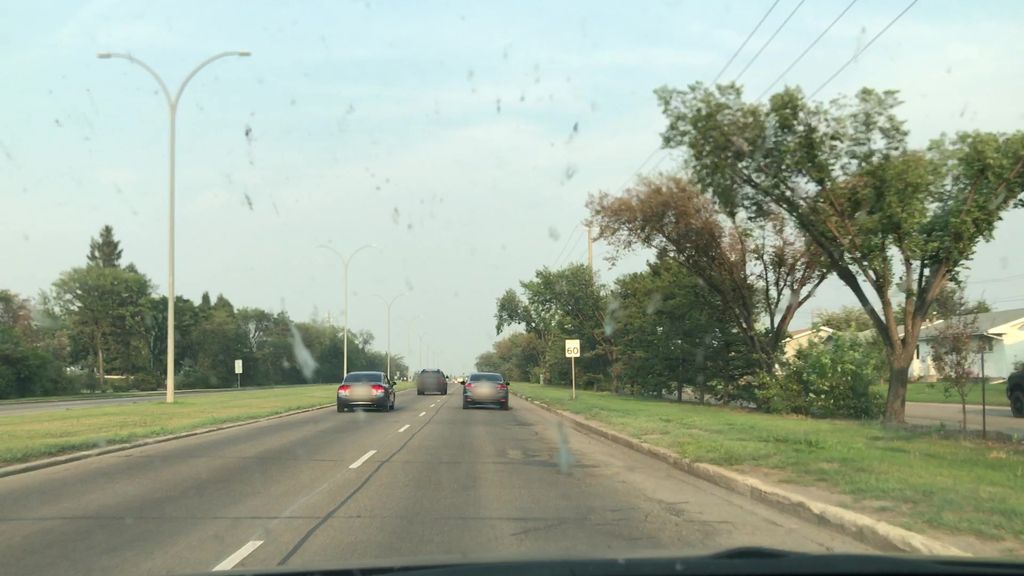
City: edmonton